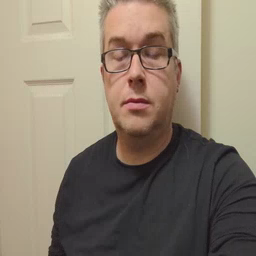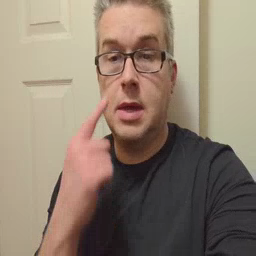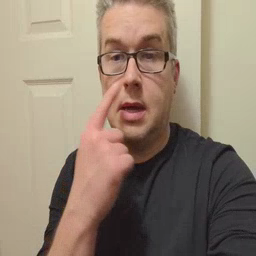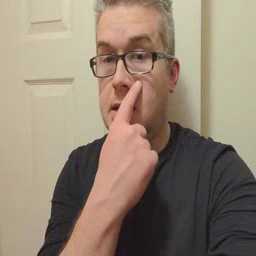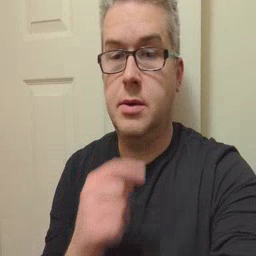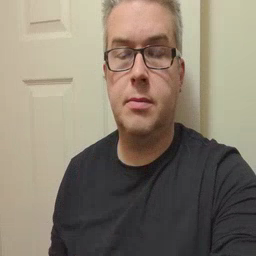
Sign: eye